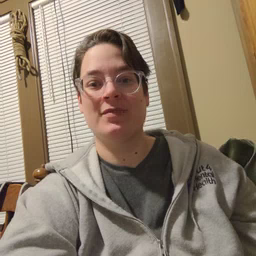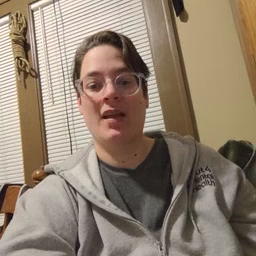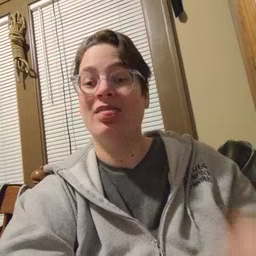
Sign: thankyou